Question: I have configured a form-base authentication using Spring security. It works fine when I log in using the login form in my web application.
It also works with cURL:
'''
curl --data "j_username=myname&j_password=mypassword" http://localhost:8080/test/j_spring_security_check --verbose
'''
However, I cannot make it works using Postman:

What is missing? I need to be authenticated in order to test other services.
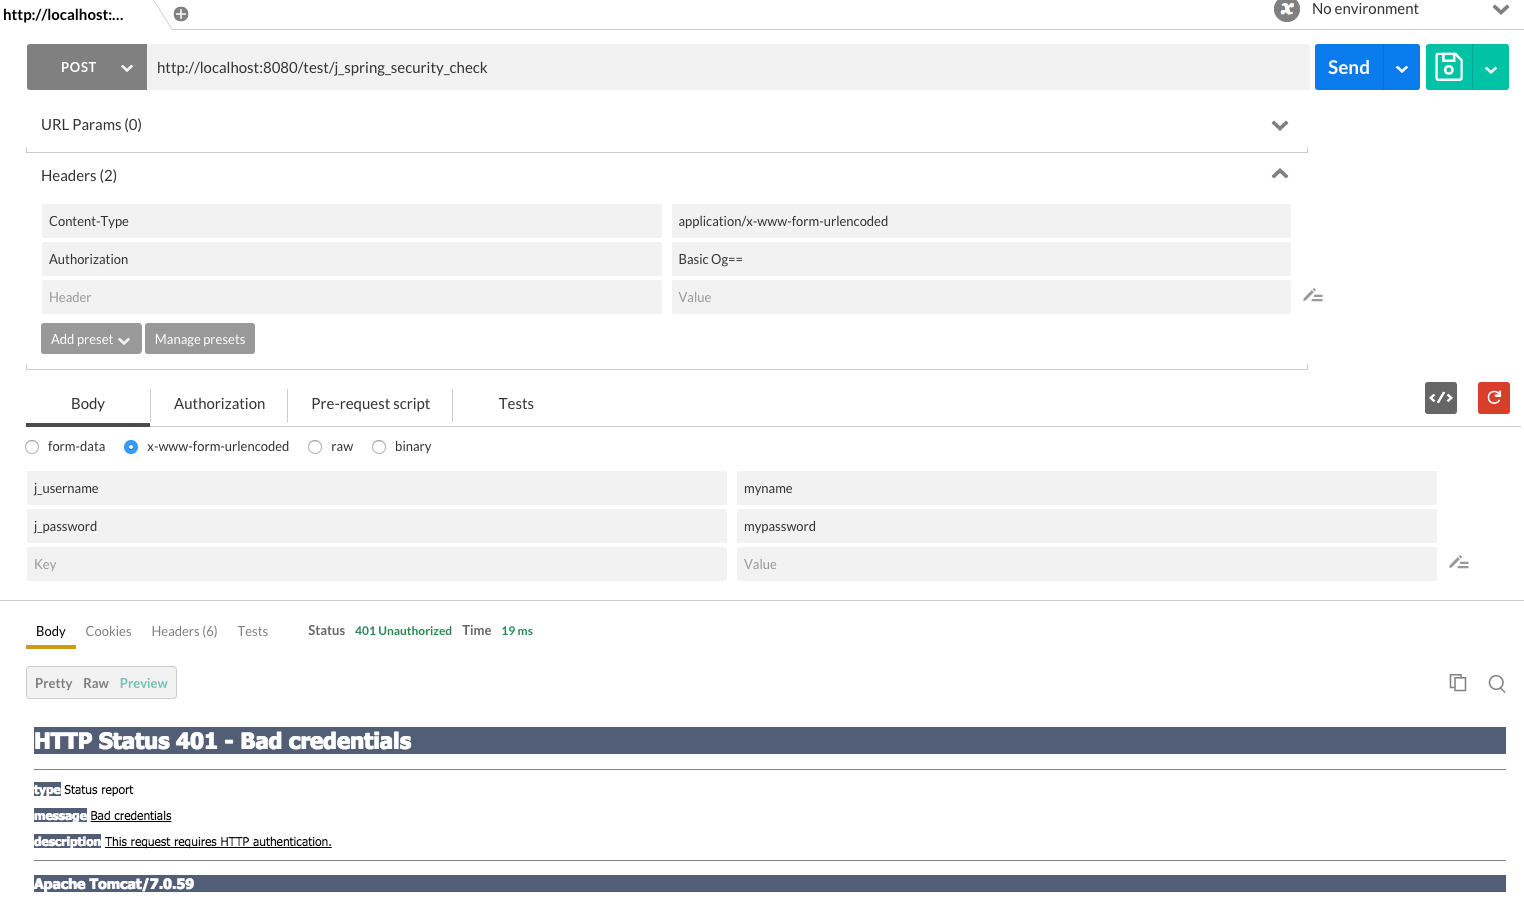
Answer: Finally I managed making Postman aware of authentication by using the <URL>
With the extension enabled (by clicking the satellite icon within the Postman App), you just need to log in using the login form of your web and then you can start using services that require authentication in Postman.